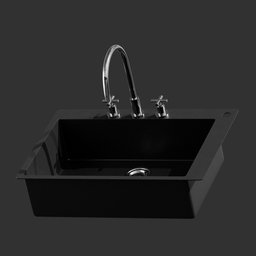
Label: appliances